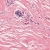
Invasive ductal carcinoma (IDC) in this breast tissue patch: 0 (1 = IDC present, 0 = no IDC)